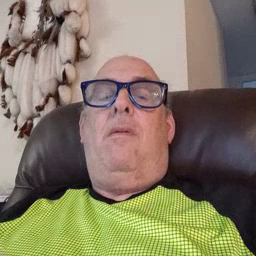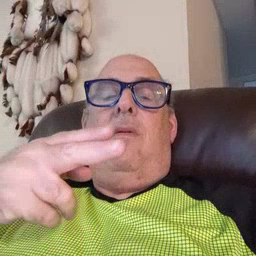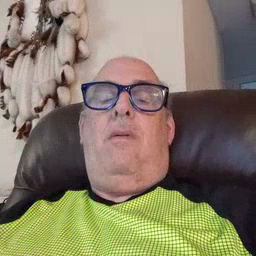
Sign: cut